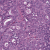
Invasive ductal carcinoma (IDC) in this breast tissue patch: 0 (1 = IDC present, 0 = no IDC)